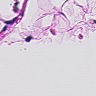
Metastatic tissue present: no